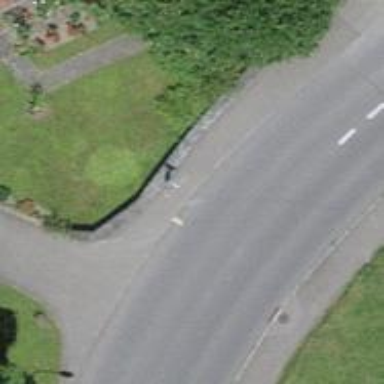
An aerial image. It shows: Bus stop with platform for public transport.